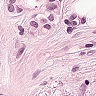
Metastatic tissue present: yes